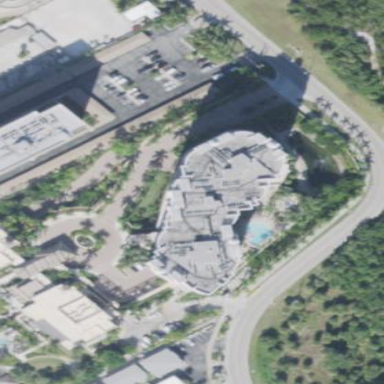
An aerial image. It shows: Hotel building.